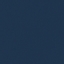
Land use / land cover: SeaLake